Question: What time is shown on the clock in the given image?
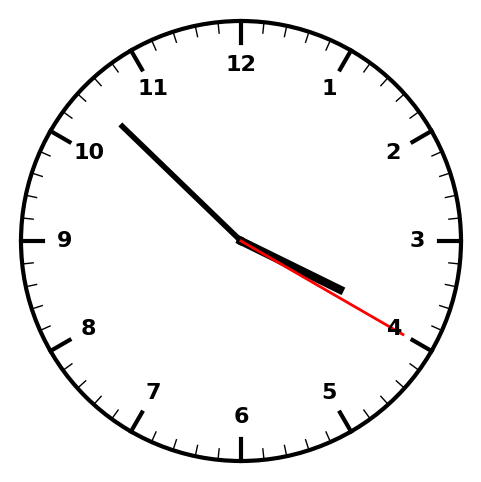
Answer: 03:52:20